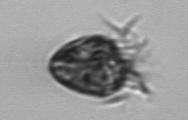
Label: Ciliophora